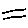
Label: line